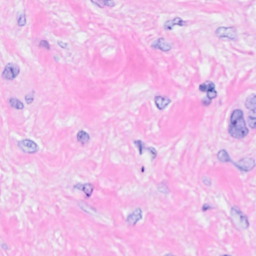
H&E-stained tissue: Breast